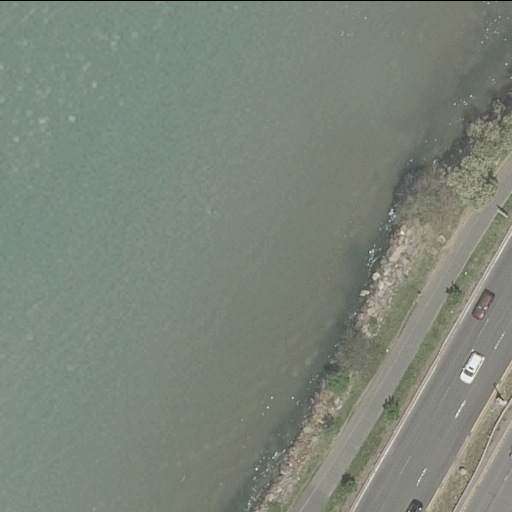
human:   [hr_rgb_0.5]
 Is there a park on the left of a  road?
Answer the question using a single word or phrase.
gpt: no

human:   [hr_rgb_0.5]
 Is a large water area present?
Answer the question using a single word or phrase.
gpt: yes

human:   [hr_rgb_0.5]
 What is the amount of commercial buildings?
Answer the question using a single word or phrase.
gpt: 0

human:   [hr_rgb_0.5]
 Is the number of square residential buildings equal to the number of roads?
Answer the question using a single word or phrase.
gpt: no

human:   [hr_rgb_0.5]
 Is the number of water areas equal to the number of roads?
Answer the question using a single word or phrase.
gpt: no

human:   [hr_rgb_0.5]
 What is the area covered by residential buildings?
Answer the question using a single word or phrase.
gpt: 0m2

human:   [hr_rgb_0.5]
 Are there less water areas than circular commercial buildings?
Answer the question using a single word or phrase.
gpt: no

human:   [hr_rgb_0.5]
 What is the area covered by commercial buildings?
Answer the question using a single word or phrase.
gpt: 0m2

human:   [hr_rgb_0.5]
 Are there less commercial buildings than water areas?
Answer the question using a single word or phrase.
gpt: yes

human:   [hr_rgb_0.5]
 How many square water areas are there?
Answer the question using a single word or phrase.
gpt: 0

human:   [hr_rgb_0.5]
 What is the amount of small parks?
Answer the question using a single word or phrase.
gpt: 0

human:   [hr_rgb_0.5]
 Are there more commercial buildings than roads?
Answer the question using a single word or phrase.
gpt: no

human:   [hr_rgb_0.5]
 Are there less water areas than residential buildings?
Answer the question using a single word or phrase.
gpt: no

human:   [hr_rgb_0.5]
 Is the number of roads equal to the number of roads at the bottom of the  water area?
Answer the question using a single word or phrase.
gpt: no

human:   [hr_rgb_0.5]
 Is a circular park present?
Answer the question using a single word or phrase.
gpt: no

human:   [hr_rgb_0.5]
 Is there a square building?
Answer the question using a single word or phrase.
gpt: no

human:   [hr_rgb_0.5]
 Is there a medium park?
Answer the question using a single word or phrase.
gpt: no

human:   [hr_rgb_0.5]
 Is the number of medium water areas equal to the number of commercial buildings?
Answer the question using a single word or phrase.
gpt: yes

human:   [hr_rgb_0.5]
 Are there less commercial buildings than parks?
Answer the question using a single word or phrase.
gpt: yes

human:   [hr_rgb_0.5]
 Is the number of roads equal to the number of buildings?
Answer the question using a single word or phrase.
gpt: no

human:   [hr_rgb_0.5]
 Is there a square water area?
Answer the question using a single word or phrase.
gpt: no

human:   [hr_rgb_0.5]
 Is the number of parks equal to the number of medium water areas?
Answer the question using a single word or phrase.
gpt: no

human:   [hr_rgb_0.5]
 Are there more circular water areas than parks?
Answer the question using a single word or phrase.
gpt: no

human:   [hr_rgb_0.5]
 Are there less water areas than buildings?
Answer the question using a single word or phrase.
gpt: no

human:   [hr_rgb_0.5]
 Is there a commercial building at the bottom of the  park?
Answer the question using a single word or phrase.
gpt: no

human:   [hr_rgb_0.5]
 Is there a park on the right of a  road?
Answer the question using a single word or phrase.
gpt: no

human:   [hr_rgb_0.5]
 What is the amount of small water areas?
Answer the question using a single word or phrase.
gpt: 0

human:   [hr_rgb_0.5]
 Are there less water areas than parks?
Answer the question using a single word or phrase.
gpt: no

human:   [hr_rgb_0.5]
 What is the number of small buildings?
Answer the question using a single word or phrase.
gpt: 0

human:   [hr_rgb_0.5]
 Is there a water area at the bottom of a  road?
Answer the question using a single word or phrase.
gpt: no

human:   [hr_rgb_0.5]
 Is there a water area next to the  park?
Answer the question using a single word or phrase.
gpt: yes

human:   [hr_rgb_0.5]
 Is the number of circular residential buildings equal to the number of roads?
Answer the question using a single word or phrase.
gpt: no

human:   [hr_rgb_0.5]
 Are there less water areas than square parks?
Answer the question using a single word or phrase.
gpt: no

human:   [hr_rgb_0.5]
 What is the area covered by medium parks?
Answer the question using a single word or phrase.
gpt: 0m2

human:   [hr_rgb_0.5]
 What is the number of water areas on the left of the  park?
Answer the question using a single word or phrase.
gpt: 0

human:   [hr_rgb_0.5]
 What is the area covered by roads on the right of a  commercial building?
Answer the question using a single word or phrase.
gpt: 0m2